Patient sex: F
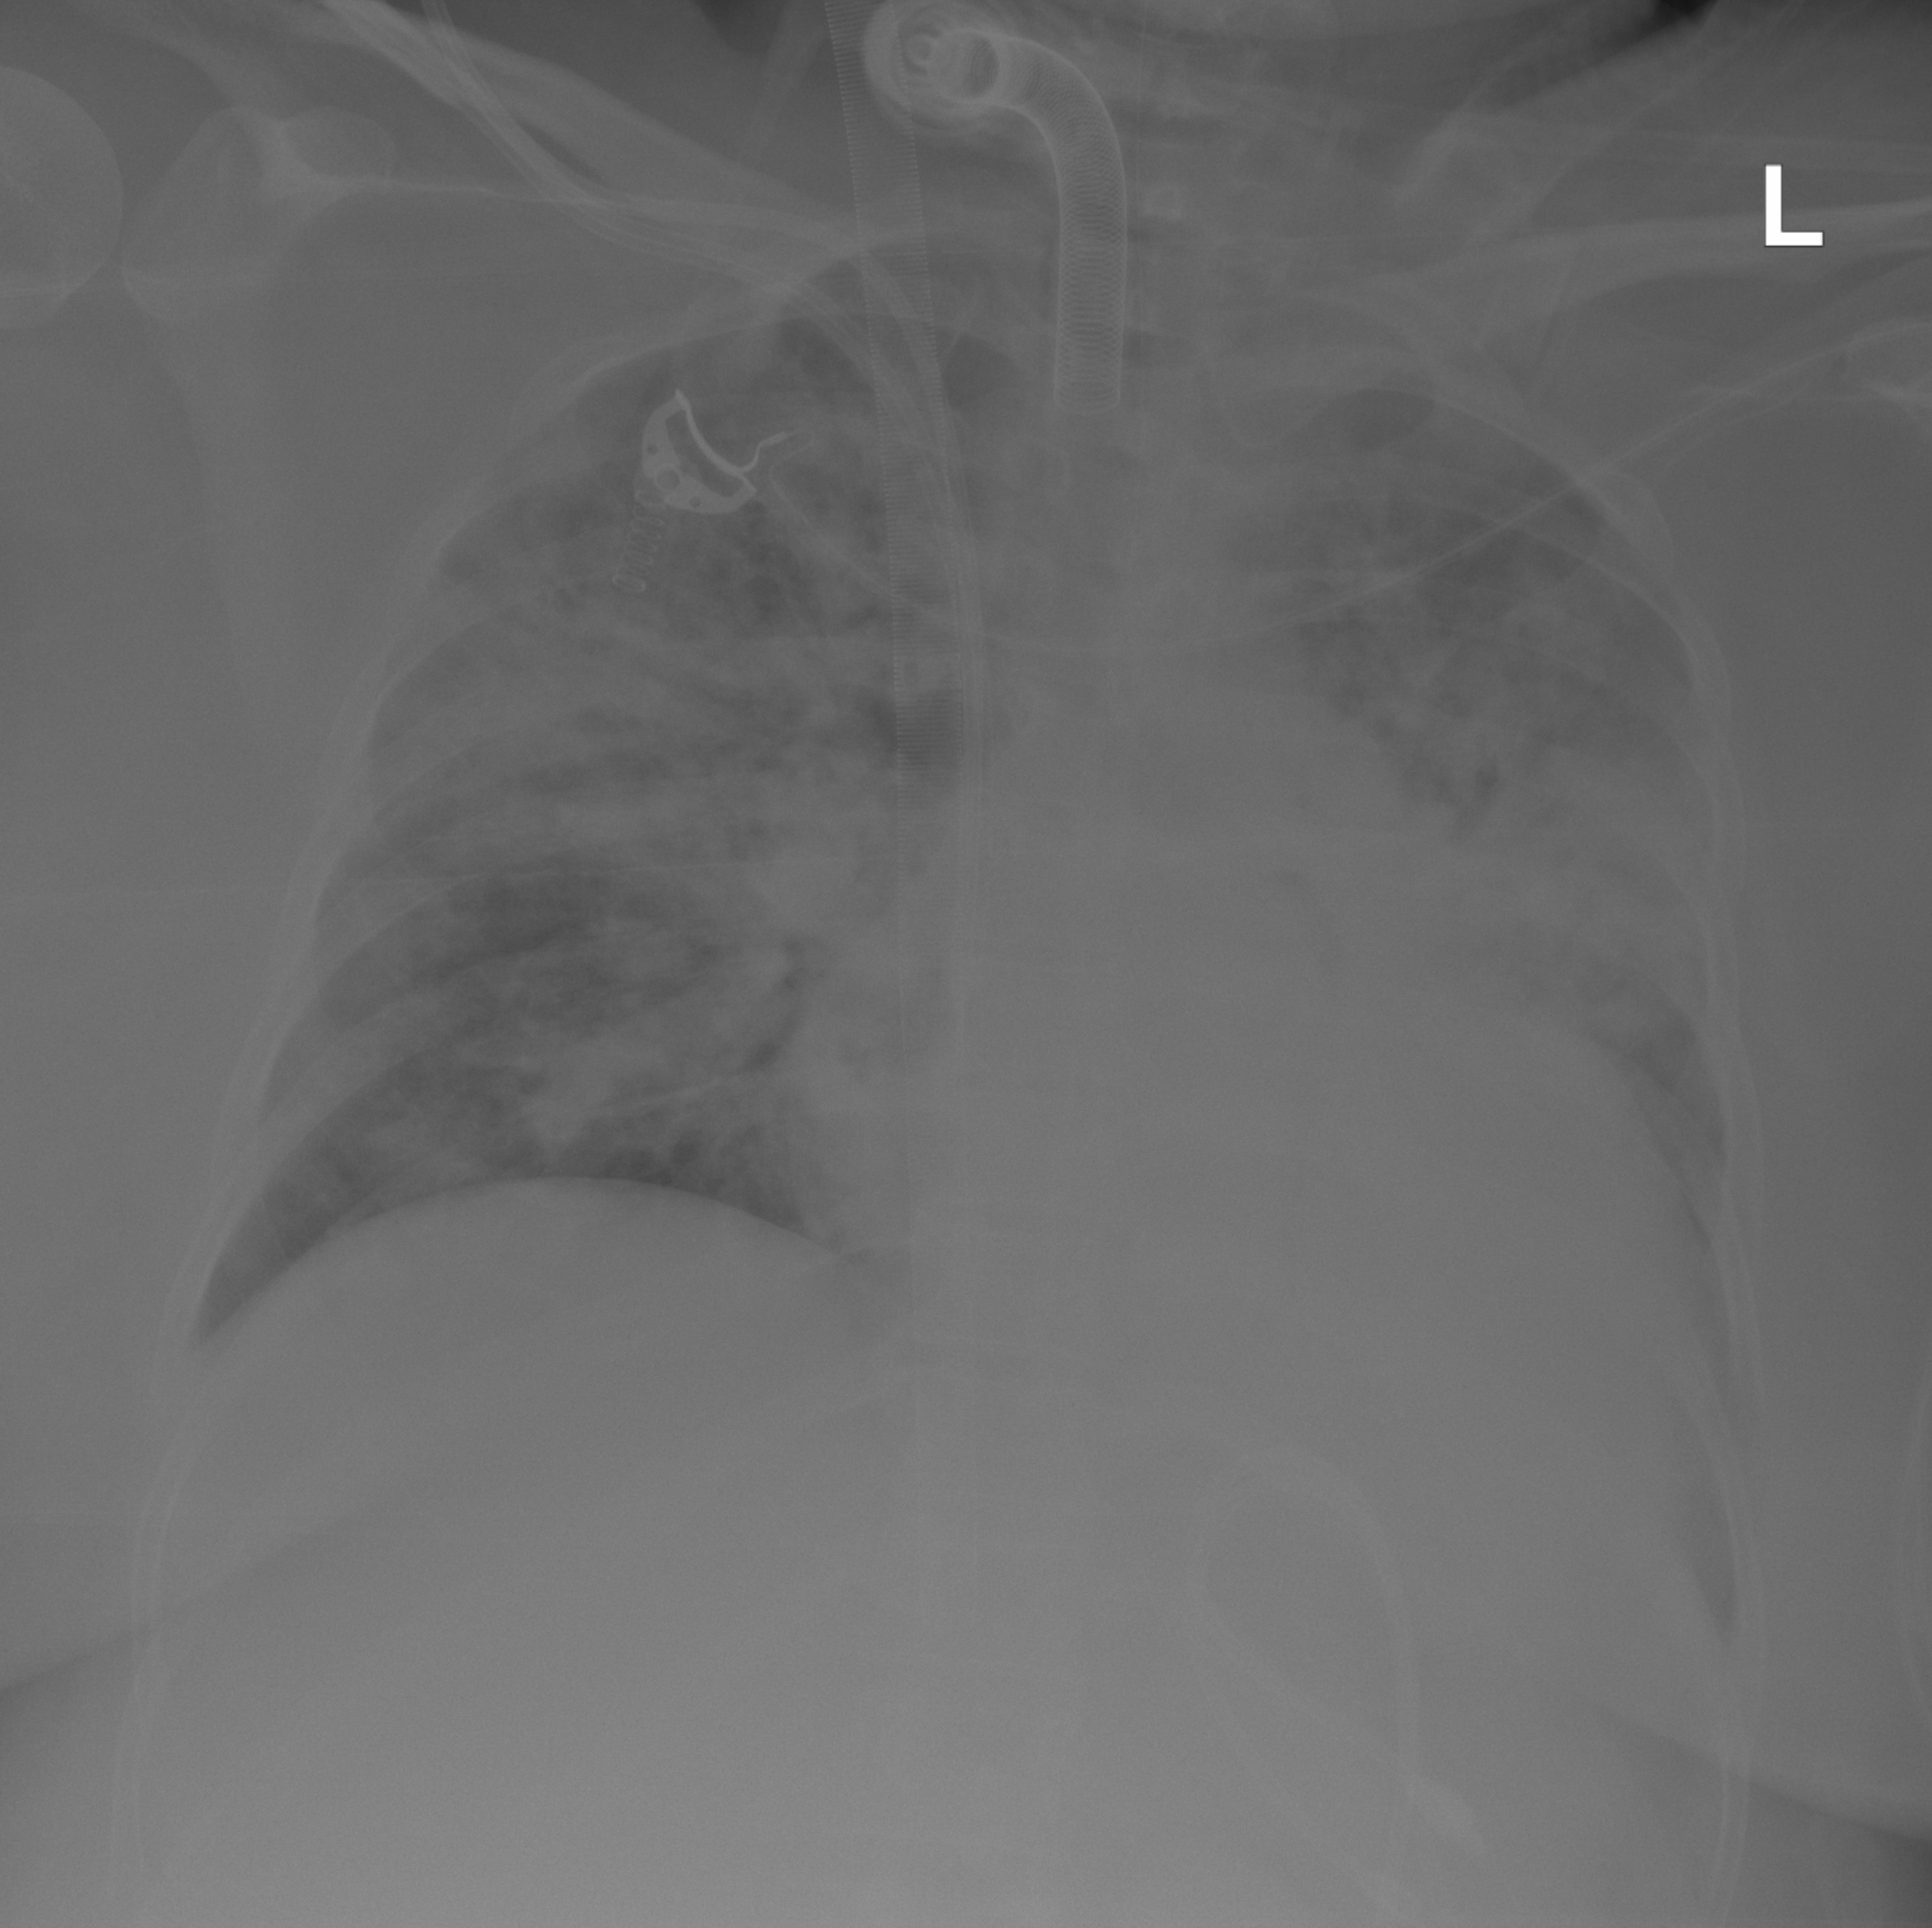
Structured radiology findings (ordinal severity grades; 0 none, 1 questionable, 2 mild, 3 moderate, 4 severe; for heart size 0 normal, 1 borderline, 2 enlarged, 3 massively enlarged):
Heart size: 2
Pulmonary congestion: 2
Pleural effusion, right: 0
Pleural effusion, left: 2
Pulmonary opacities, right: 3
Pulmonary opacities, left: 3
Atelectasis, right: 3
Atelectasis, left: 3